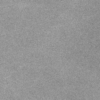
Label: dusty